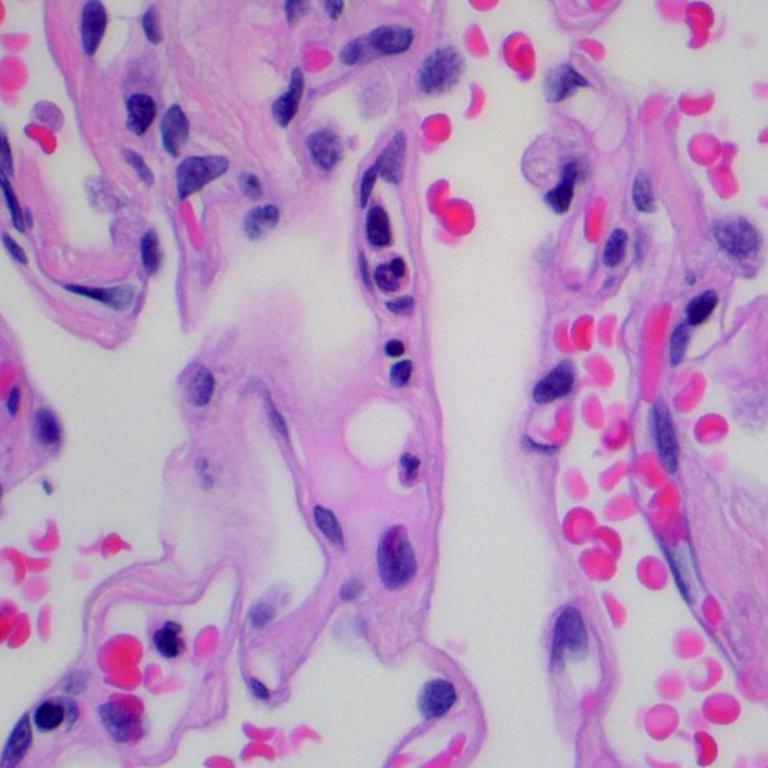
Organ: lung
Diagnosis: benign